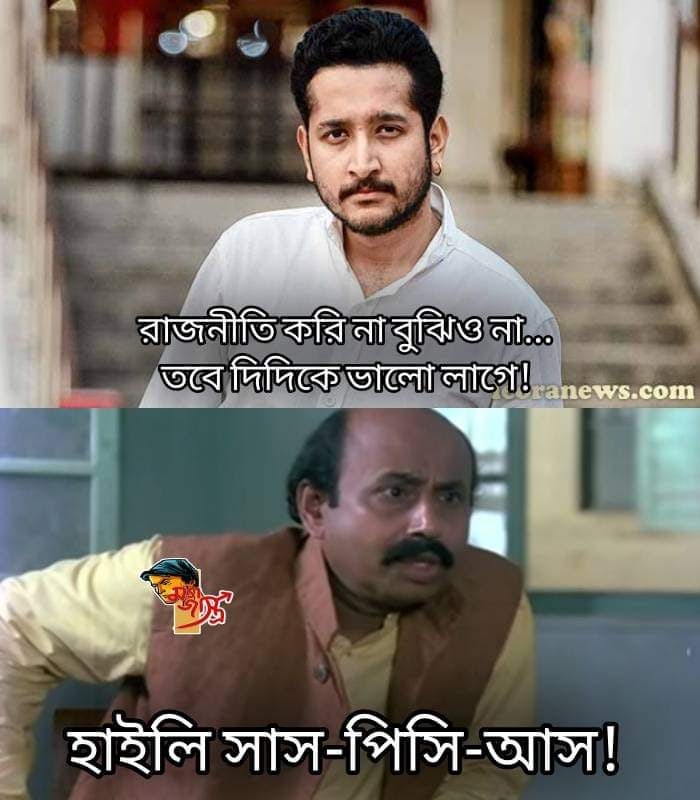
Text: রাজনীতি করি না বুঝিও না... তবে দিদিকে ভালো লাগে! হাইলি সাস-পিসি-আস!
Label: Hate
Hate category: Political
Targeted group: Organization